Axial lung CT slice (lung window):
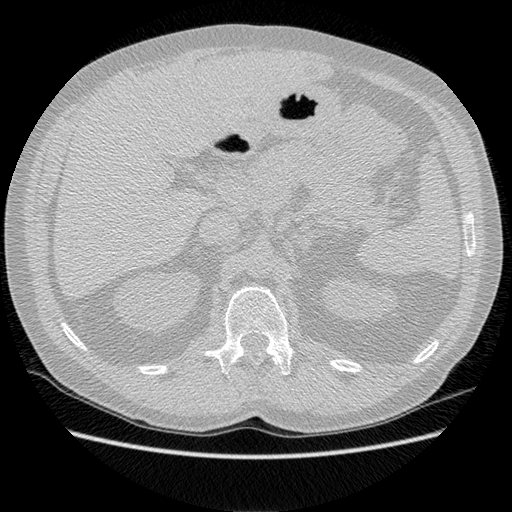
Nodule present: no